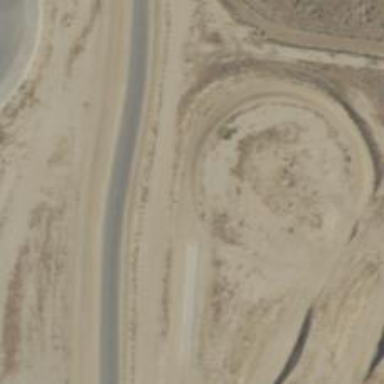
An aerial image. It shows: Raceway road.